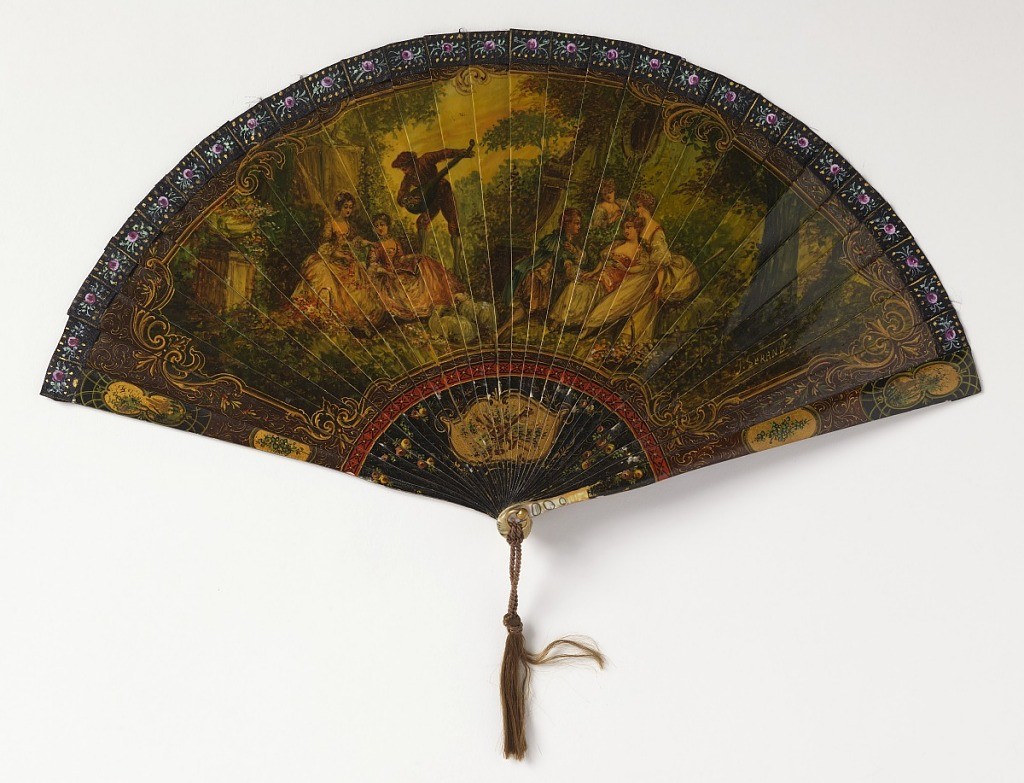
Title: Brisé fan
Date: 1875–1900
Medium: Painted and gilded ivory sticks, silk ribbon, gilt metal bail, mother-of-pearl at rivet, hair tassel
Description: Brisé fan. Ivory sticks painted to resemble "vernis martin" showing flowers and gilding along the border and a large central cartouche containing eighteenth century-style figures in a garden with musician. Silk connecting ribbon. Gilt metal bail and mother-of-pearl at rivet. Hair tassel.